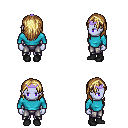
a pixel art fantasy rpg character, female body template, dark elf, purple skin, teal long-sleeve shirt, metal pants, blonde long hairstyle, purple tiara, black shoes, four views (front, back, left, right), 2x2 character sprite sheet, small pixel art, hard edges, no anti-aliasing